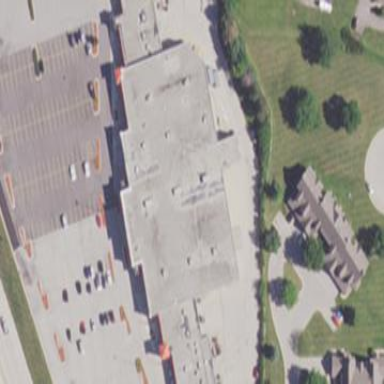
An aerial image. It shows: Retail building.